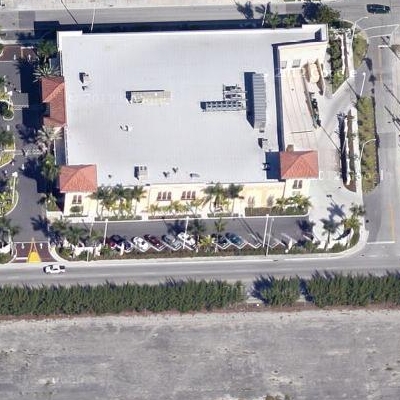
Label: cIndustry